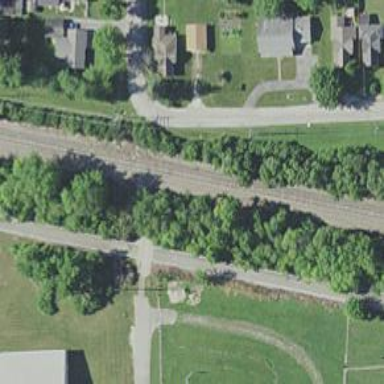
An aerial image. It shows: Railway track.